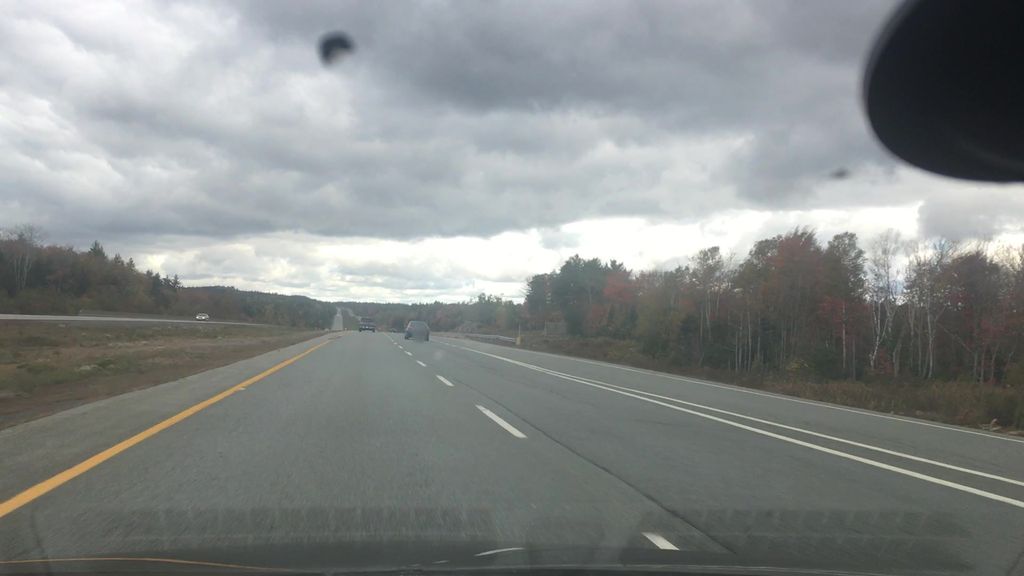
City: halifax